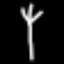
Label: fork